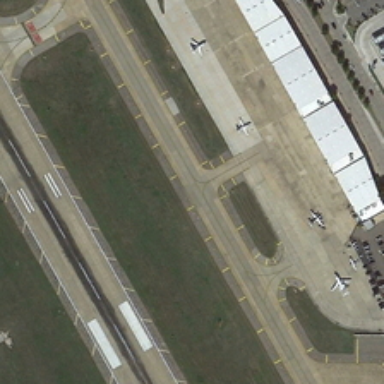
Several planes are in an airport with a building .